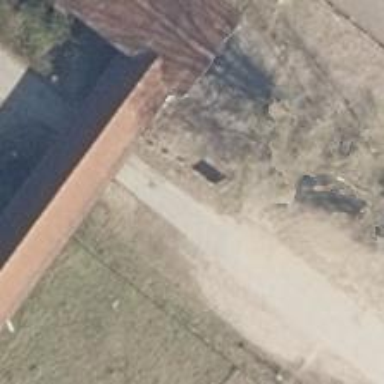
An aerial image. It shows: Driveway that serves as building passage under tunnel.